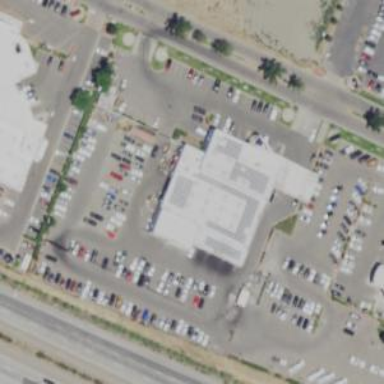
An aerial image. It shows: Commercial building housing car repair shop.